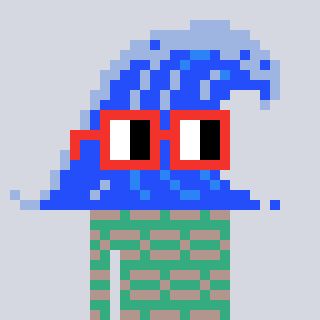
a pixel art character with square red glasses, a wave-shaped head and a teal-colored body on a cool background